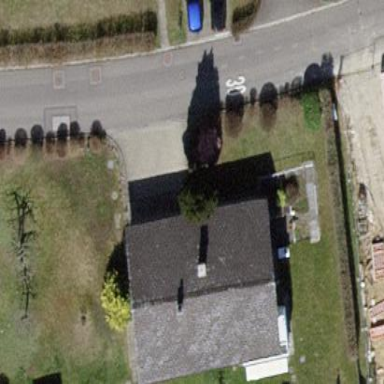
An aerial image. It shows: Detached building.